Interaction volume radius: 5 \u00c5
Interaction volume height: 15 \u00c5
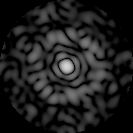
Disorder parameter: 0.8396